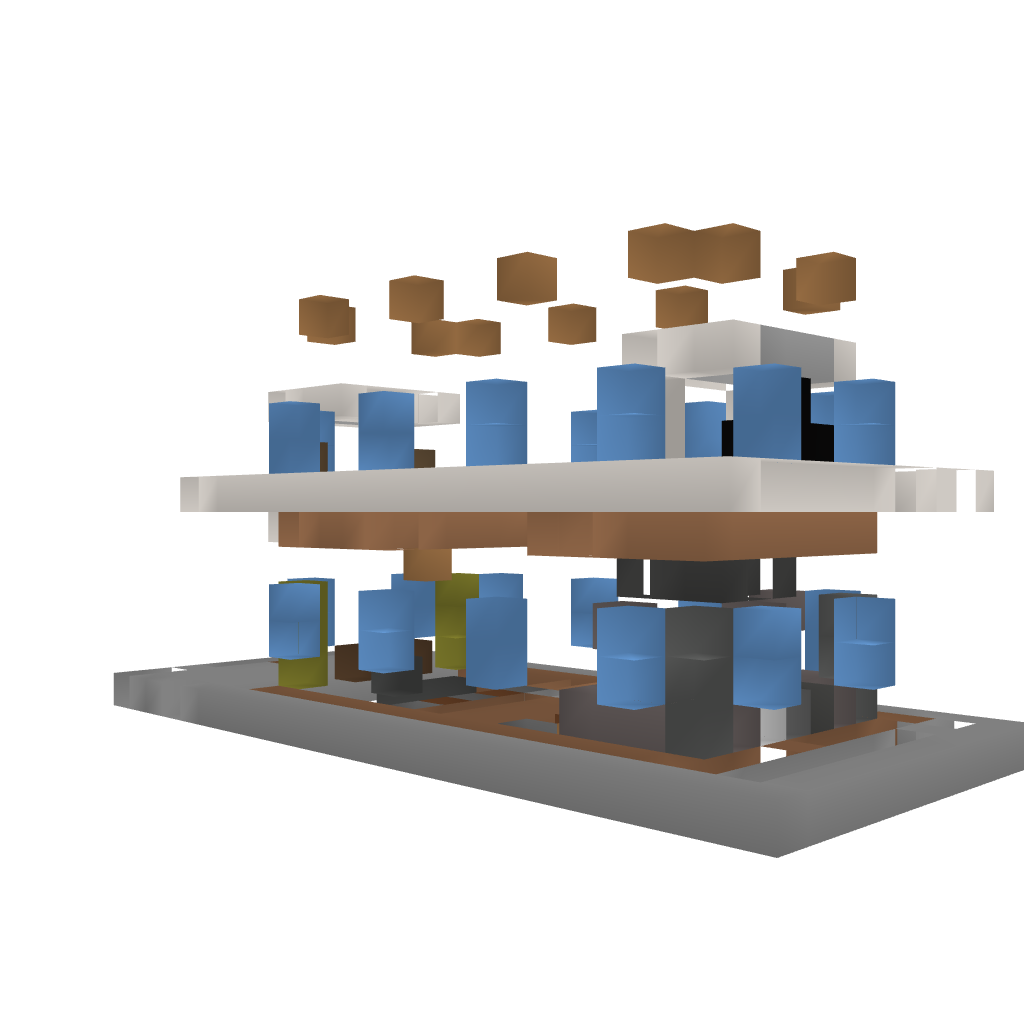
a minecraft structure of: Blue House